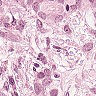
Metastatic tissue present: yes